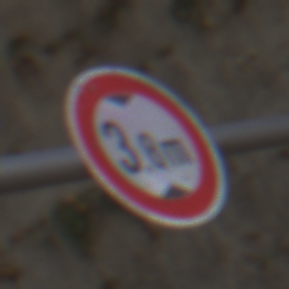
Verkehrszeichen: TatsaechlicheHoehe
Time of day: MorningAfternoon
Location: Outdoor (Suburban)
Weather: PartlyCloudy
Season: NotSpecified
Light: Natural